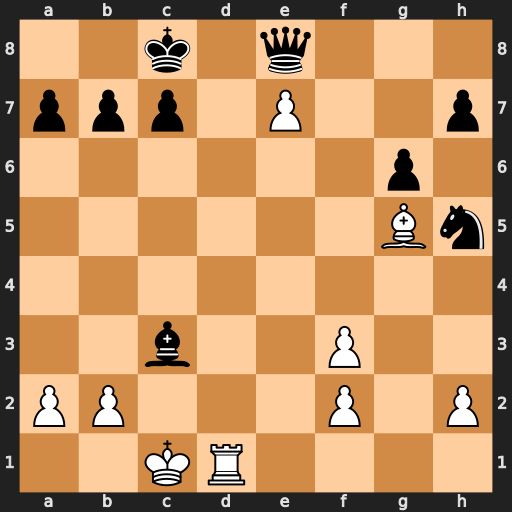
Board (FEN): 2k1q3/ppp1P2p/6p1/6Bn/8/2b2P2/PP3P1P/2KR4
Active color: w
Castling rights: -
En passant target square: -
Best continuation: Rd8+ Qxd8 exd8=Q#